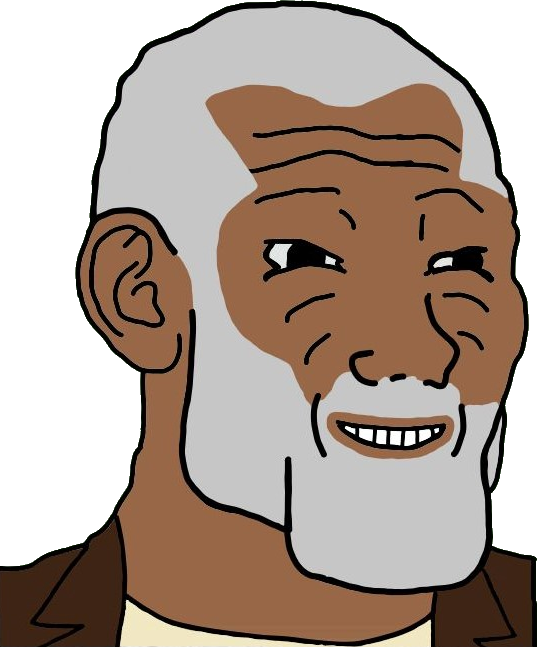
Label: 5_Grey_Chad